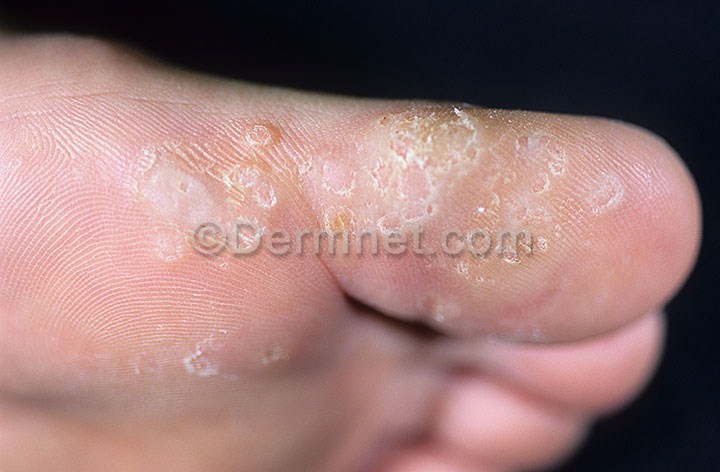
Disease: Warts Molluscum and other Viral Infections